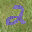
Label: 2